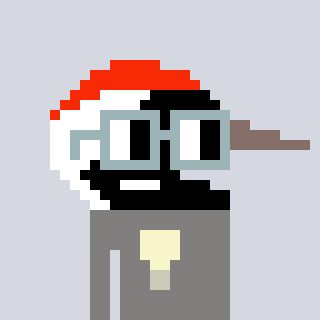
a pixel art character with square dark gray glasses, a crane-shaped head and a bluegrey-colored body on a cool background